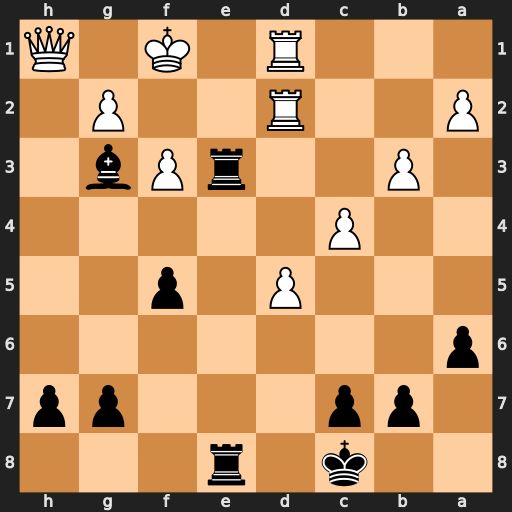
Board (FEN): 2k1r3/1pp3pp/p7/3P1p2/2P5/1P2rPb1/P2R2P1/3R1K1Q
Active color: b
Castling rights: -
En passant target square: -
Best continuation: Re1+ Rxe1 Rxe1#